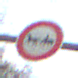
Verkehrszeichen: VerbotGespannfuhrwerke
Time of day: SunriseSunset
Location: Outdoor (Nature)
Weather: PartlyCloudy
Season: NotSpecified
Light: Natural